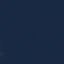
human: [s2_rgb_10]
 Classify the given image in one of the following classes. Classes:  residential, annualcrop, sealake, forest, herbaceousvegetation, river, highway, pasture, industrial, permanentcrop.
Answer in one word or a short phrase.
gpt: SeaLake